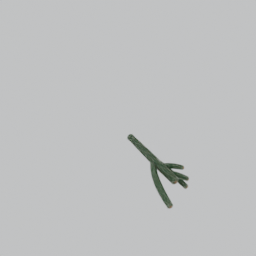
Label: nature